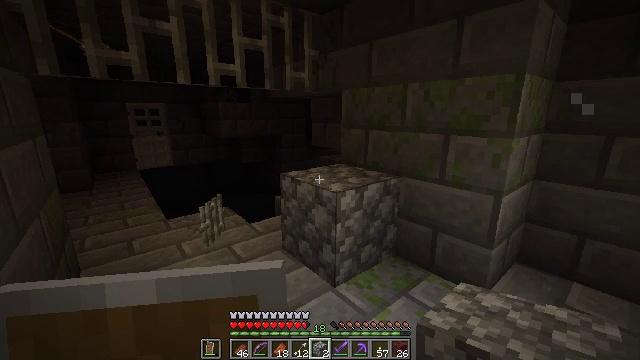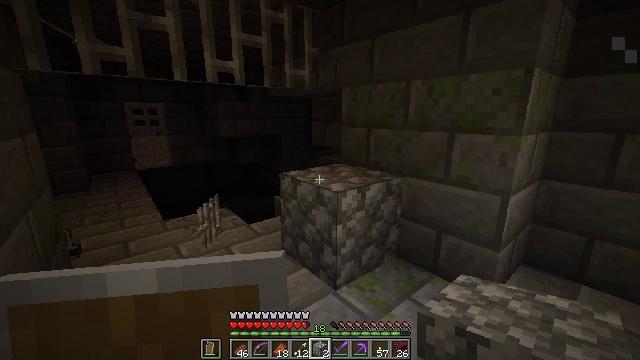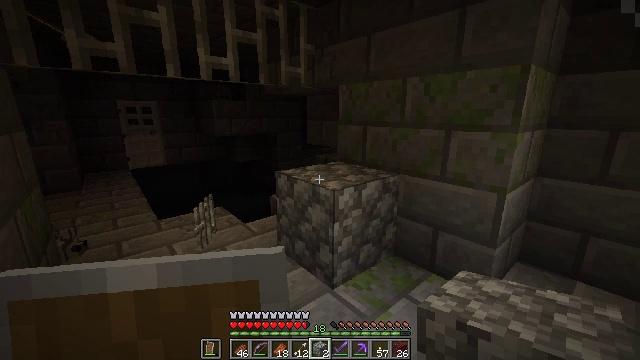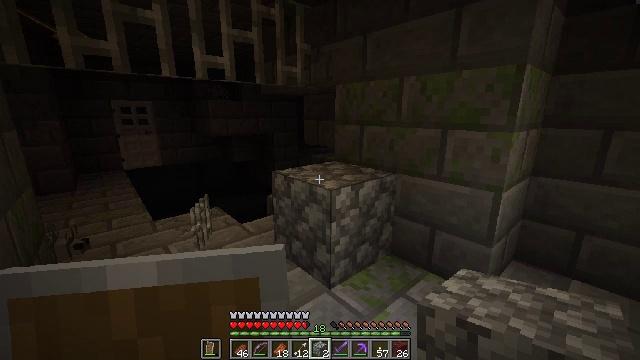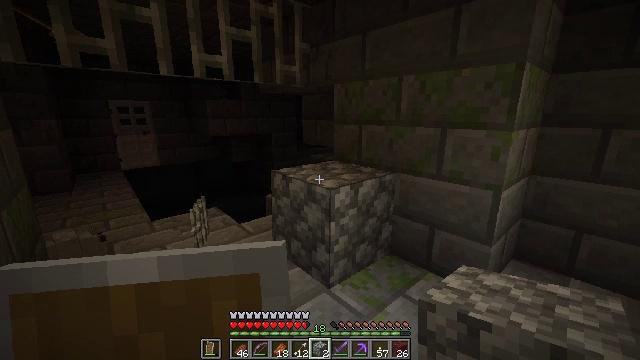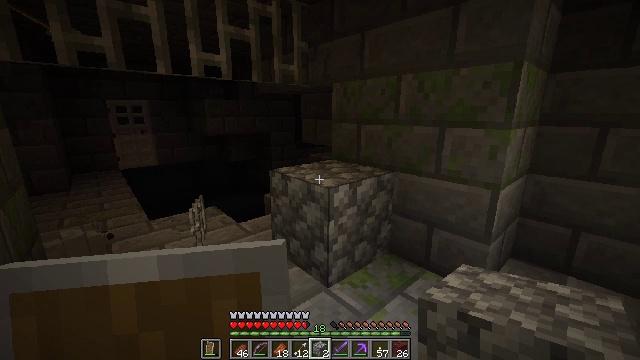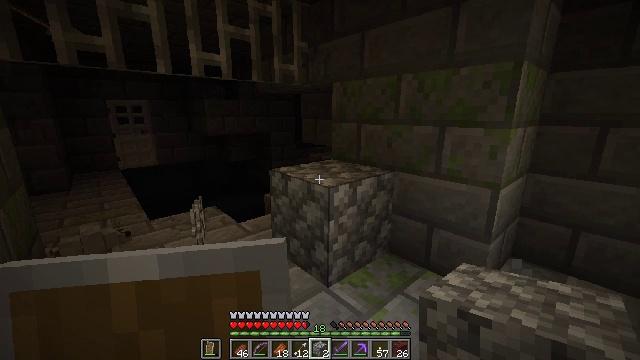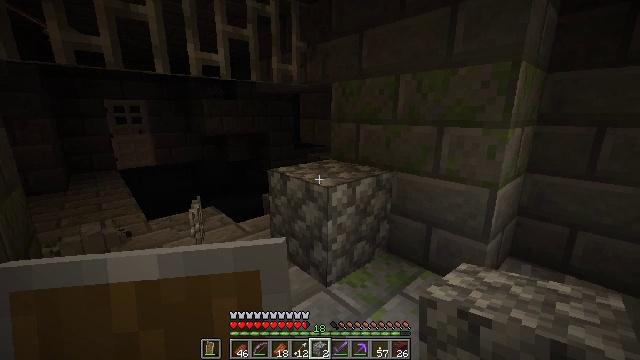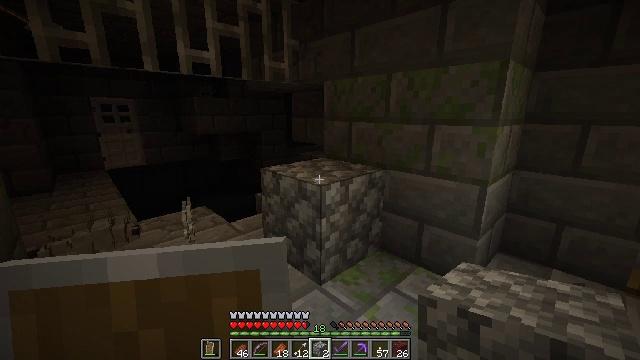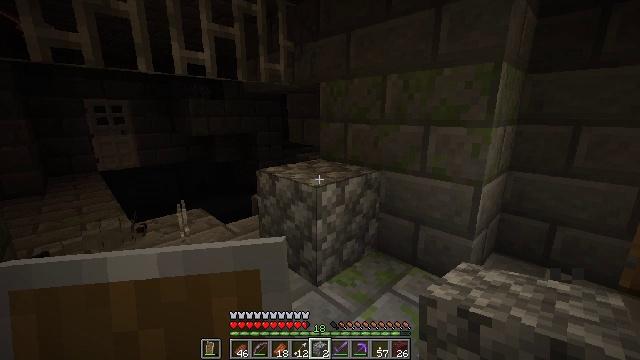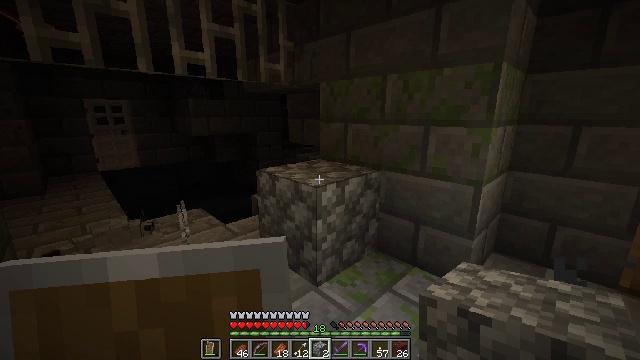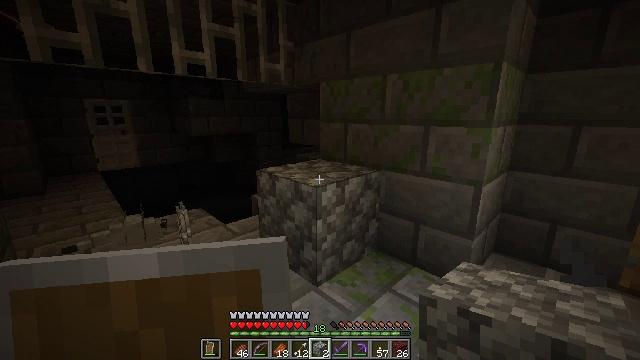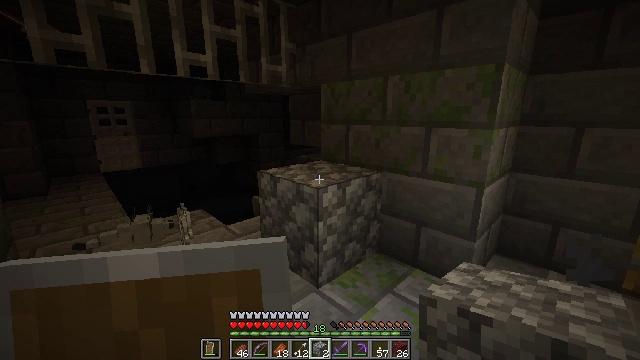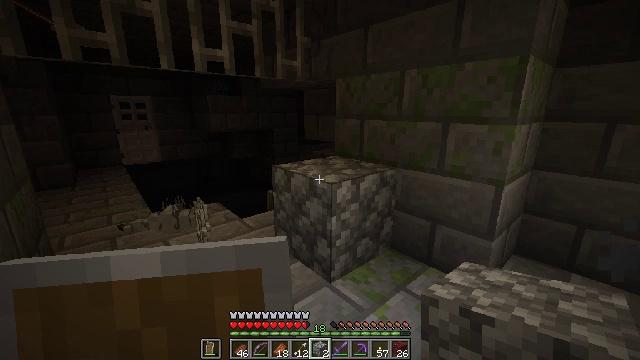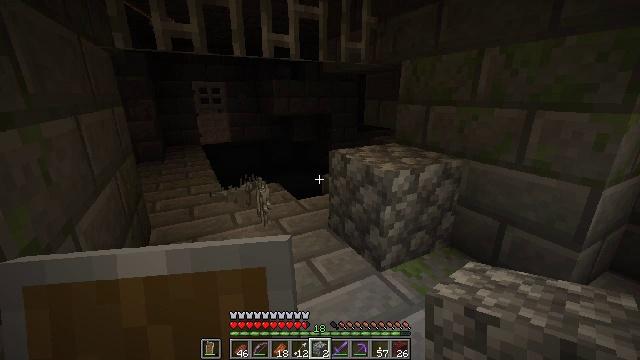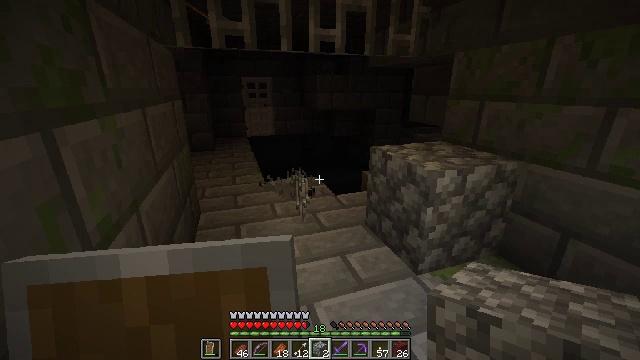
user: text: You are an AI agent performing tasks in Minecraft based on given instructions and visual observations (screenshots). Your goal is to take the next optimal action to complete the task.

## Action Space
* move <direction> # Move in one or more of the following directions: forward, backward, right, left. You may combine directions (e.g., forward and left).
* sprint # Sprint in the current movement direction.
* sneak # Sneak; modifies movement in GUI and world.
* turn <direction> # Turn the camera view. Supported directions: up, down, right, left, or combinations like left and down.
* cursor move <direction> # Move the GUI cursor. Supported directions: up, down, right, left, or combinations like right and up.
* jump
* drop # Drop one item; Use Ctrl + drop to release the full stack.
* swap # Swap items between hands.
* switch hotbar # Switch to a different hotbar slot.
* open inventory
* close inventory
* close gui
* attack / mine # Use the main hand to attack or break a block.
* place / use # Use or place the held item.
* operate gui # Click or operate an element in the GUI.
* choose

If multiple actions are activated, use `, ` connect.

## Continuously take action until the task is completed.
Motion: motion action
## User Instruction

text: Fight against silverfish.
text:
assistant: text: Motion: no_op
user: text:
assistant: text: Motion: no_op
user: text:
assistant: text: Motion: no_op
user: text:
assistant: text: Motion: no_op
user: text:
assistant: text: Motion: no_op
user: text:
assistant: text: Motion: no_op
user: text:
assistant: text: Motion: no_op
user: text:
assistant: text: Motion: turn right
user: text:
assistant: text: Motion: no_op
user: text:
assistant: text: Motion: no_op
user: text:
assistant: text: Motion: no_op
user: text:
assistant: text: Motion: no_op
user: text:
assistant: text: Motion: turn left and down
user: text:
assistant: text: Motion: turn left and down
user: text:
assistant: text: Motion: turn left and down
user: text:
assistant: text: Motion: no_op
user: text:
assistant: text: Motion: turn down
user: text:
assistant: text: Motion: turn down
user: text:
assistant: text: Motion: turn down
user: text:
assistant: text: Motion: no_op
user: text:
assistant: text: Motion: no_op
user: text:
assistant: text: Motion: no_op
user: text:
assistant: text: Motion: no_op
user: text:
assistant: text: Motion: turn right and down
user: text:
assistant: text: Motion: turn right and down
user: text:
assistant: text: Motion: turn right
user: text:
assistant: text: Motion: turn right and down
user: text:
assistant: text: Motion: move back and move right, turn right
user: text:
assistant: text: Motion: move back and move right, turn right and down
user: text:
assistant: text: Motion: move back and move right, turn right and down